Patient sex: F
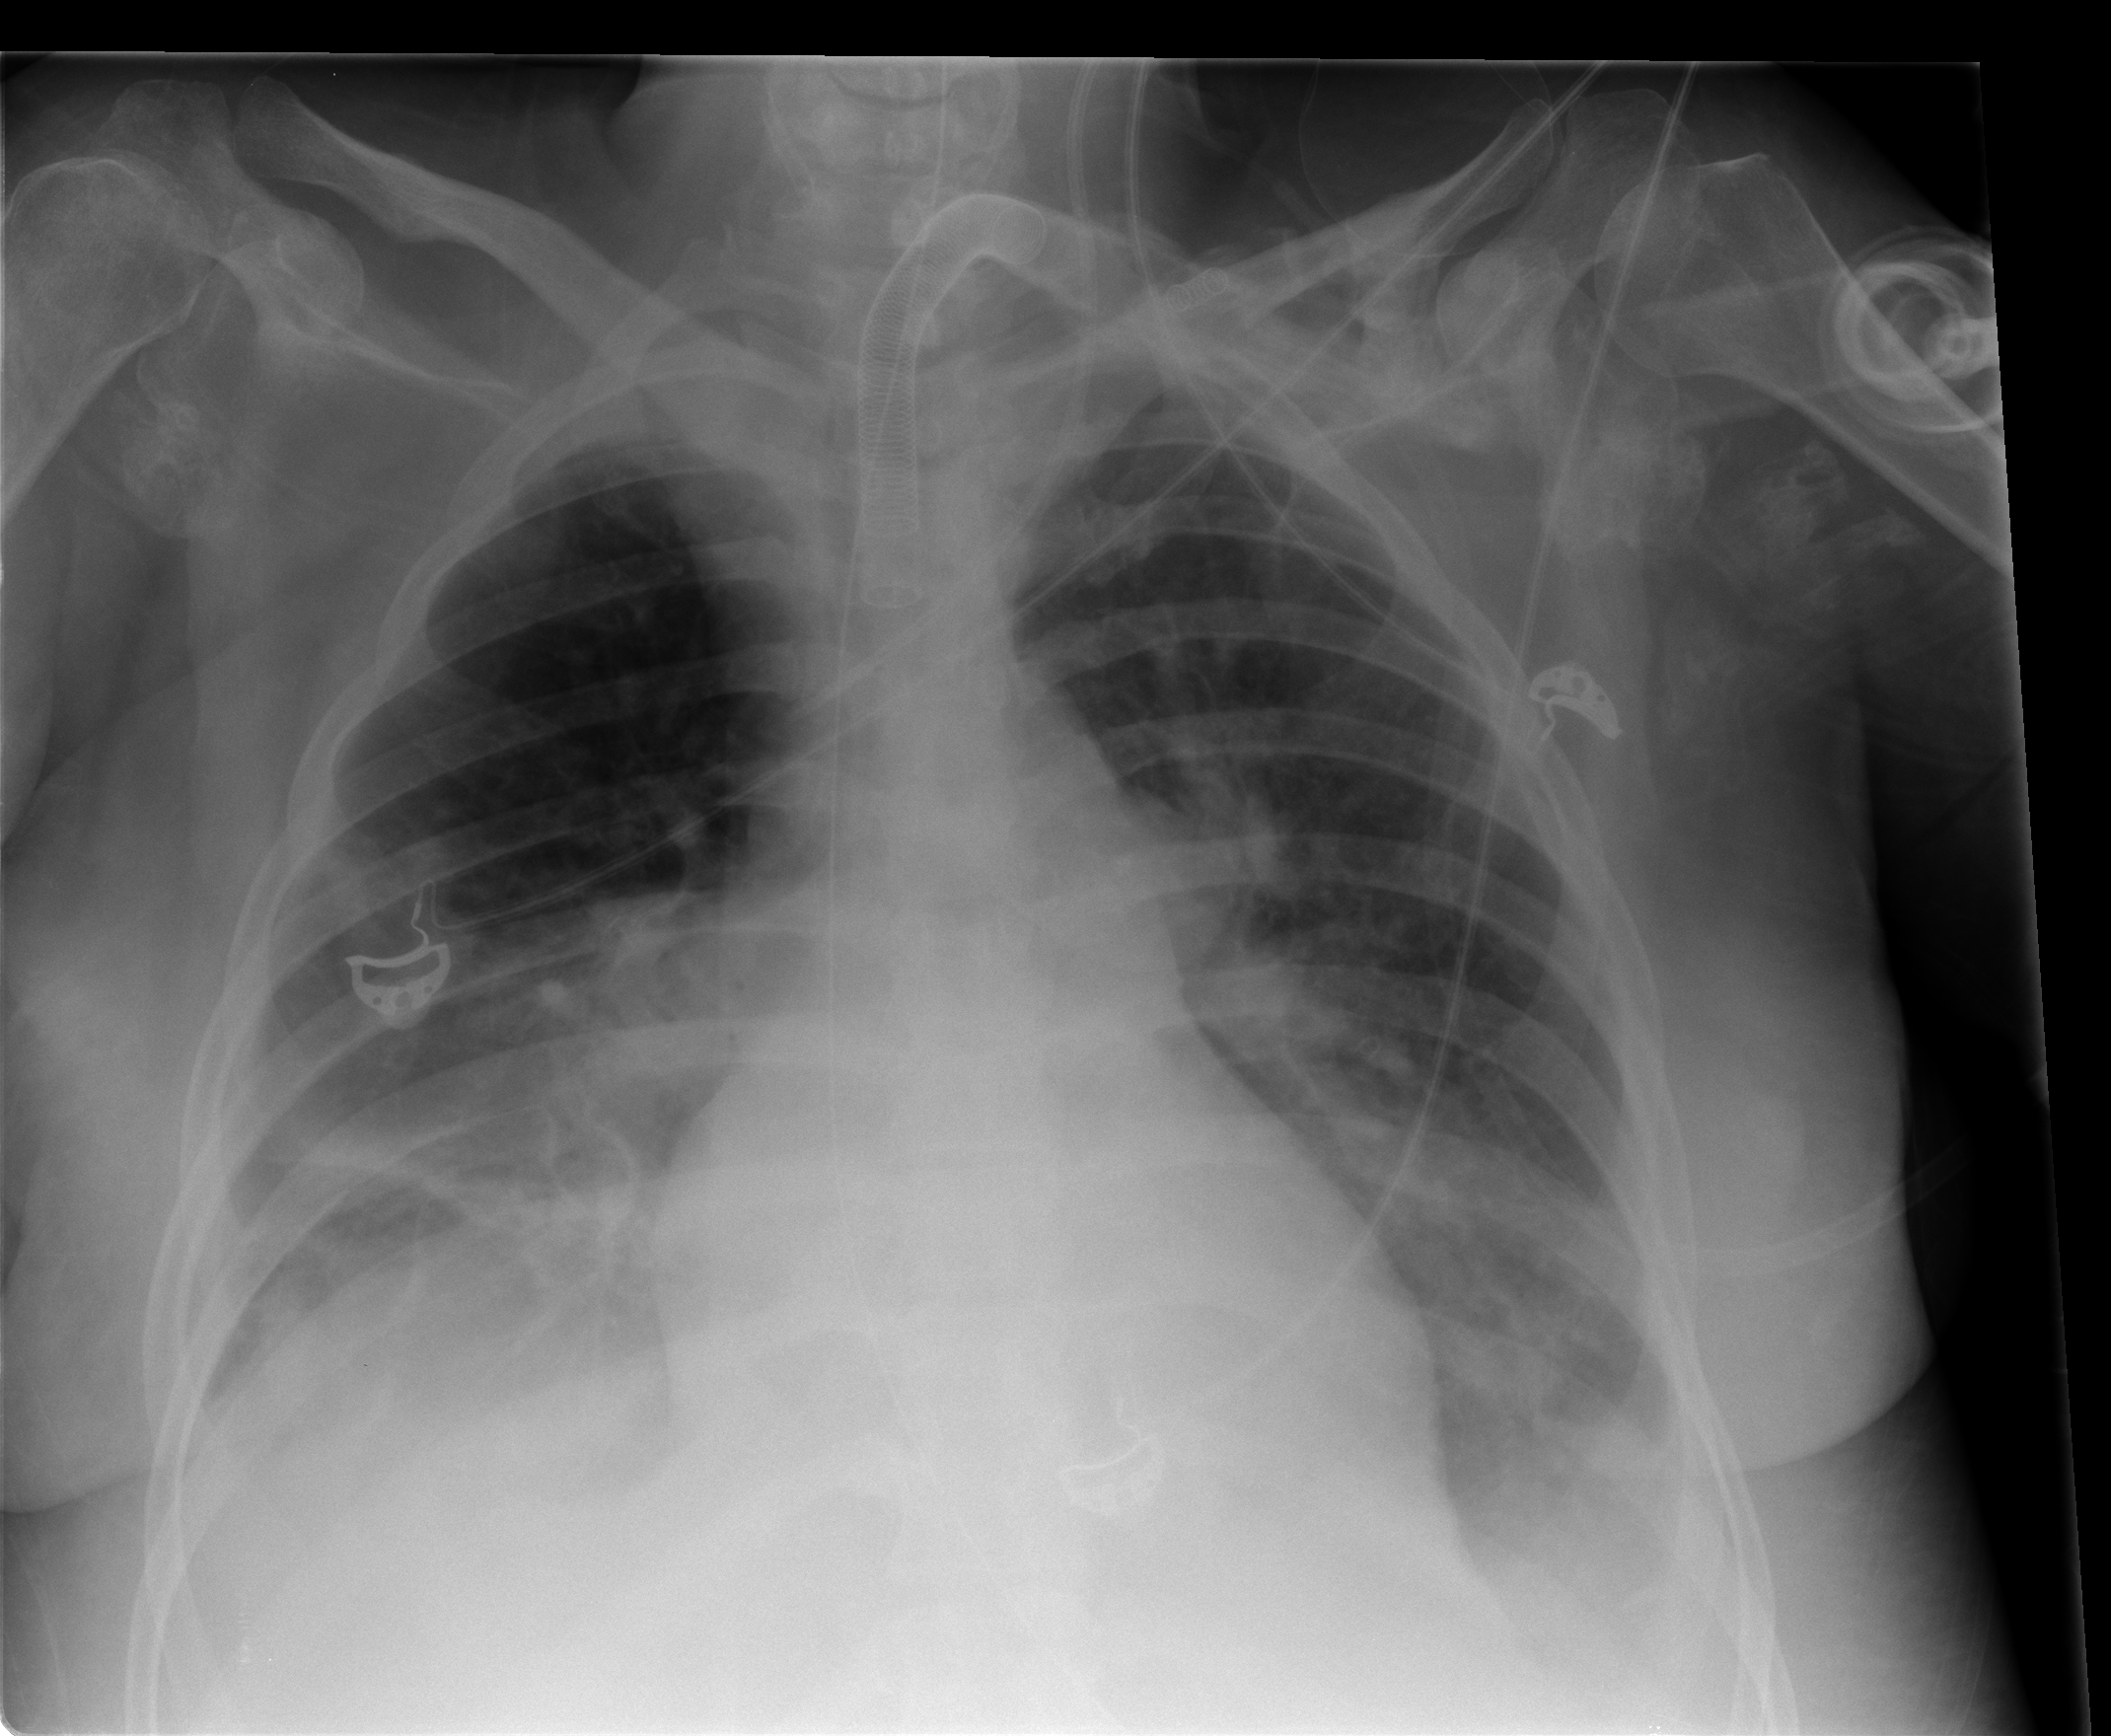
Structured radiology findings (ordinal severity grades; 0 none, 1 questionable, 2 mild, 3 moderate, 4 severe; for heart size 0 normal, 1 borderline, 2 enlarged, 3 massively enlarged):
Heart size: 0
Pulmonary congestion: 0
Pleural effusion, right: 2
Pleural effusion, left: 1
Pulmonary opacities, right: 0
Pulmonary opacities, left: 0
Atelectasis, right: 2
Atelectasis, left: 2